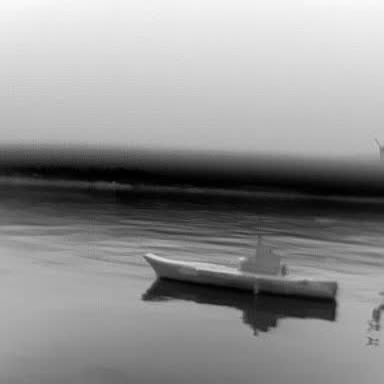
There is a warship in the infrared image.